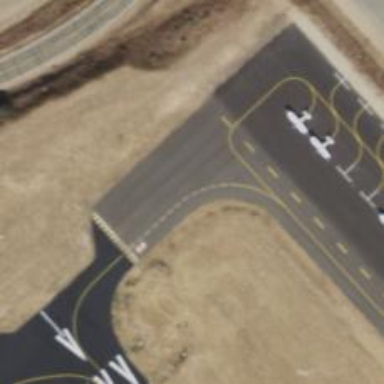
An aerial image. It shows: View of taxiway at the airport.